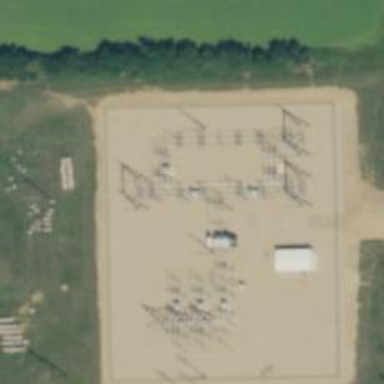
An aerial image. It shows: Switch used for power control.